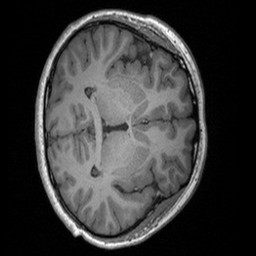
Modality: T1w
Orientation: axial
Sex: female
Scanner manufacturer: siemens
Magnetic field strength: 3 T
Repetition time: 1.9 s
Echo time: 0.00252 s